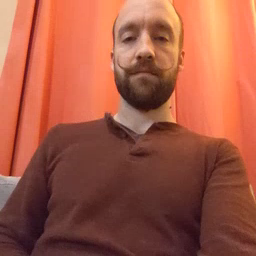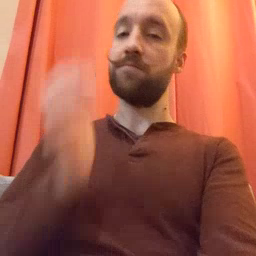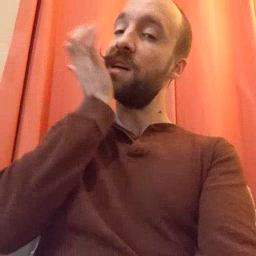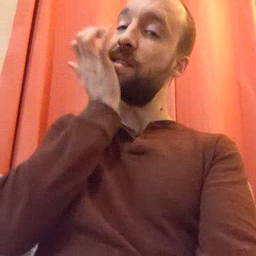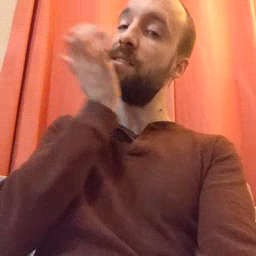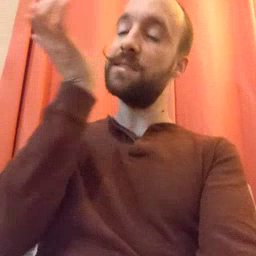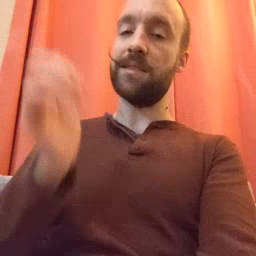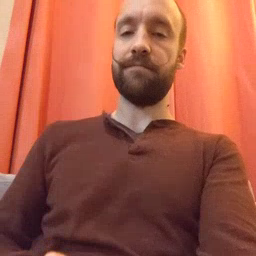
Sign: grass